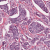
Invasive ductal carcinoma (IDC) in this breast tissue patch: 1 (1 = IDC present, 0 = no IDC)